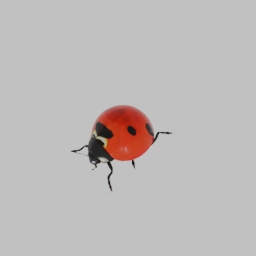
Label: animals